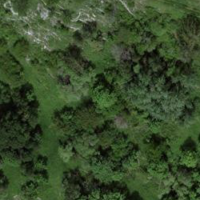
EUNIS habitat code: 24
Species observed at this site:
Lasiommata megera
Pyrausta aurata